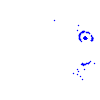
Particle: proton